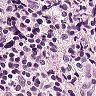
Metastatic tissue present: no